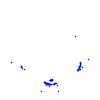
Particle: pion